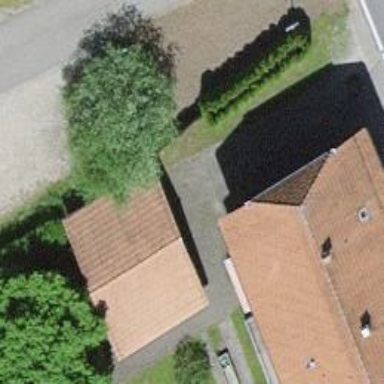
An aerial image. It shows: Garage building.